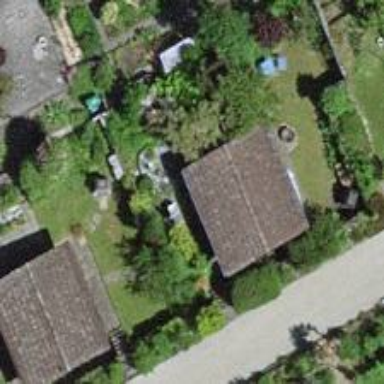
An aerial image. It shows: Allotment house.